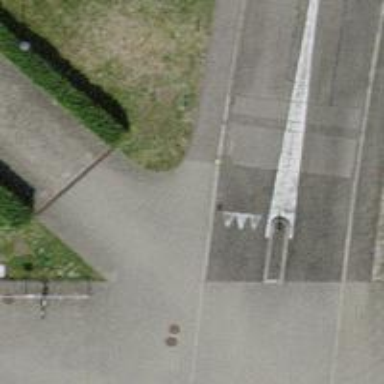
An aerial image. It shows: Pedestrian road.